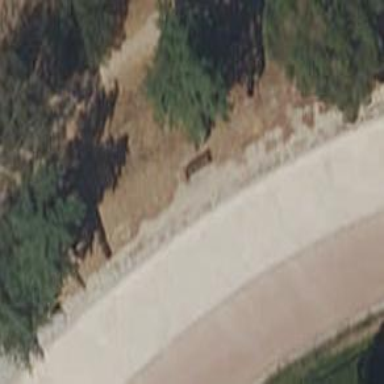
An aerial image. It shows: Brown bench in the vicinity.